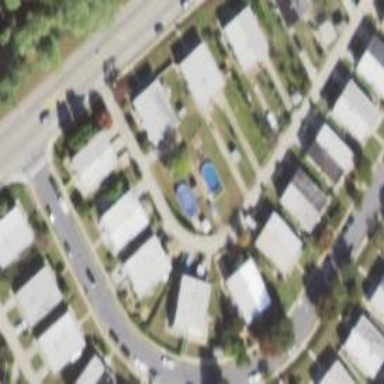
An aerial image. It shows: Alley classified as service road.